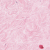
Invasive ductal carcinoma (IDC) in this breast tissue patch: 0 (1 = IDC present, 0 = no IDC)